Interaction volume radius: 5 \u00c5
Interaction volume height: 25 \u00c5
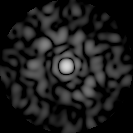
Disorder parameter: 0.8336